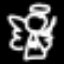
Label: angel